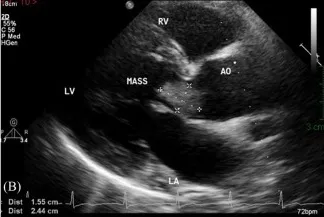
2.4 cm x 1.6 cm on parasternal short-axis view.
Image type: radiology (ultrasound)